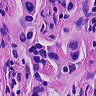
Metastatic tissue present: yes